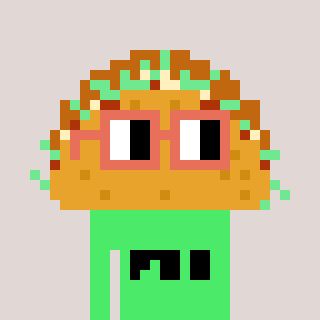
a pixel art character with square orange glasses, a taco-shaped head and a teal-colored body on a warm background